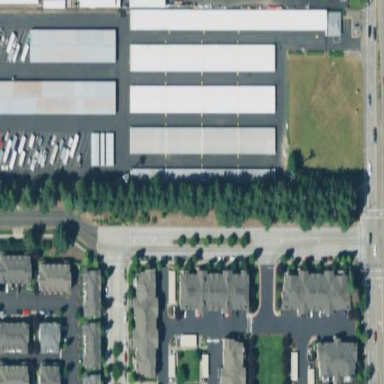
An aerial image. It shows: Commercial area with storage rental shop.